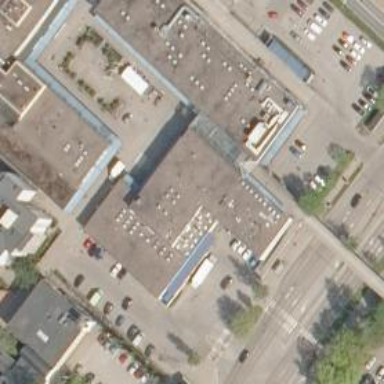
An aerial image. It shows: Veterinary facility.